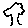
Label: tree